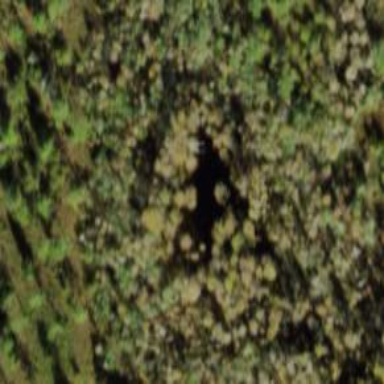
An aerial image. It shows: Swamp wetland with needleleaved vegetation.